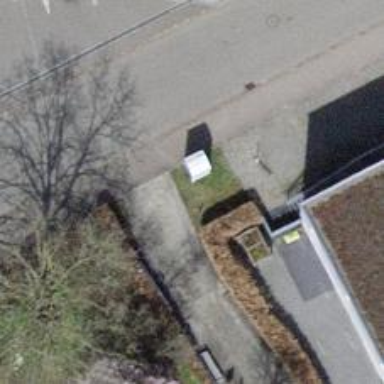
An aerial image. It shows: Recycling container for recycling.